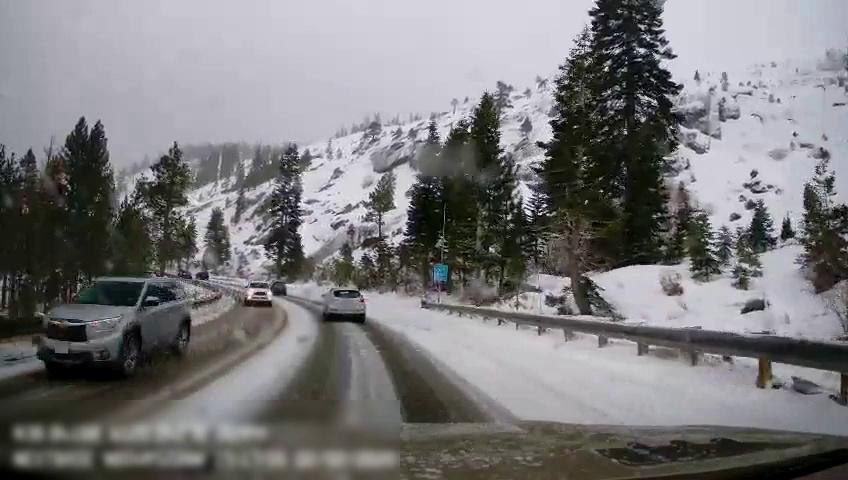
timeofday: Day
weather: Snowy
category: Drivable Space
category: Vehicles | SUV
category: Vehicles | Truck
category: Vehicles | Car
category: Vehicles | Car
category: Vehicles | Car
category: Traffic | Signs